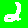
Digit: 2